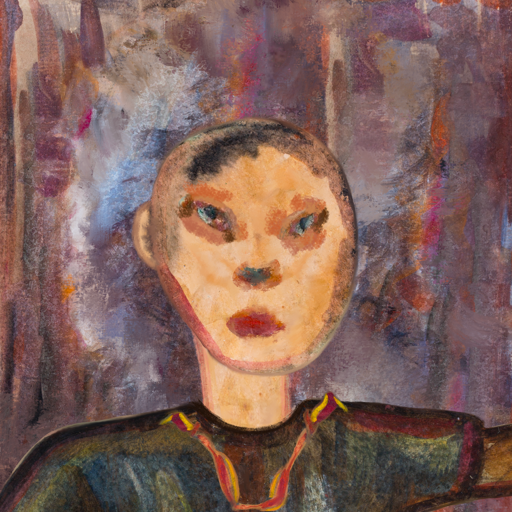
Background: Hypocrite, Head And Neck Front: Childish, Face Front: Boggyland, Bust: Mosgoul, Hair Front: Blank, Head Accessory: Blank, Second Necklace: Gypsy_Mother_1, Necklace: Blank, Baby: Blank